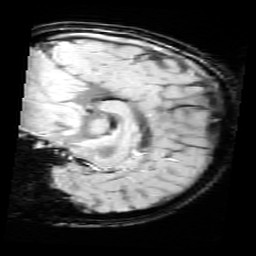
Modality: SWI
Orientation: sagittal
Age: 11
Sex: male
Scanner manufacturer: siemens
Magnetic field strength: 3 T
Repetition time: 0.027 s
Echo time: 0.02 s